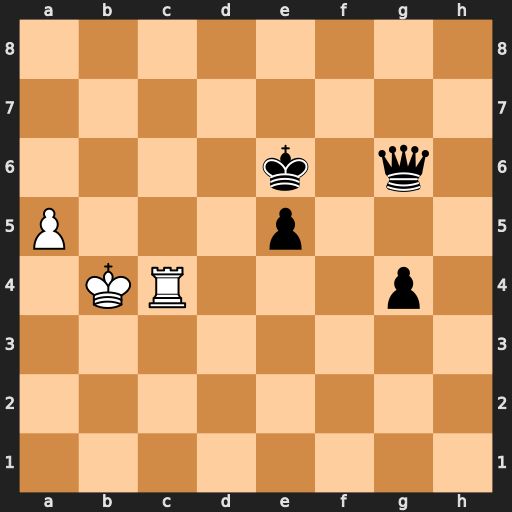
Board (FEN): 8/8/4k1q1/P3p3/1KR3p1/8/8/8
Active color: w
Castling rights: -
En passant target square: -
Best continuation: Rc6+ Kf7 Rxg6 Kxg6 a6